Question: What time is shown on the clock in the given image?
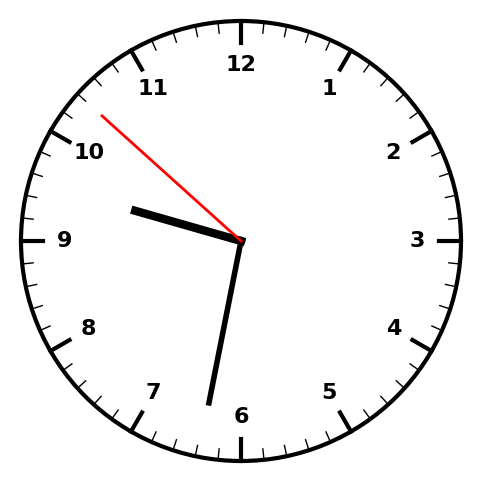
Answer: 09:31:52